Question: I'm trying to draw a rectangle with one shorter side like in the image below:

This is what I have for the moment, but my code doesn't work all I'm drawing is a black rectangle.
'''
<?xml version="1.0" encoding="utf-8"?>
<shape xmlns:android="http://schemas.android.com/apk/res/android"
android:shape="rectangle">
<stroke
android:width="1dp"
android:color="#000000" />
<padding
android:left="0dp"
android:top="0dp"
android:right="0dp"
android:bottom="0dp"/>
</shape>
'''
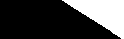
Answer: You could rotate a rectangle. Just adjust the negative padding to your desired size.
'''
<?xml version="1.0" encoding="utf-8"?>
<layer-list xmlns:android="http://schemas.android.com/apk/res/android">
<item
android:top="-500dp">
<rotate
android:fromDegrees="-55"
android:pivotX="100%"
android:pivotY="100%">
<shape android:shape="rectangle">
<solid android:color="#000" />
</shape>
</rotate>
</item>
</layer-list>
'''